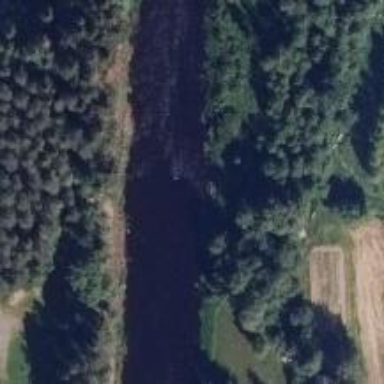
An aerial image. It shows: Rapids in the waterway.